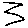
Label: zigzag